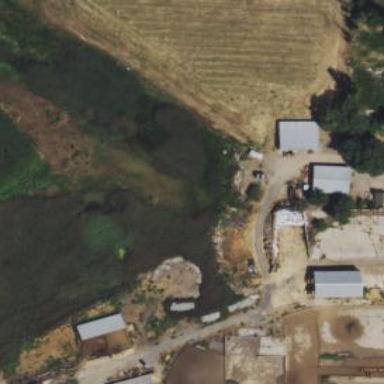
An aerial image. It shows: Farmyard area.